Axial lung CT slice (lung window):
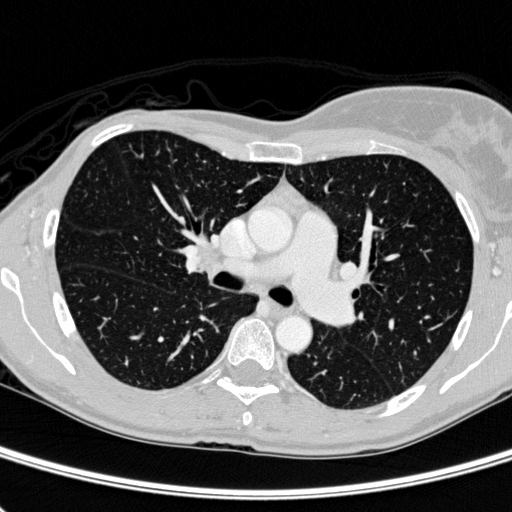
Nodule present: no